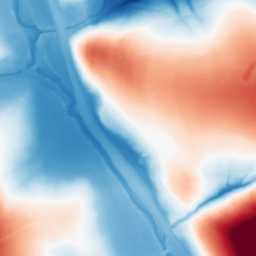
Category: morphological
Decomposition family: tophat_combined
Decomposition parameters: size: 100
Upsampling method: bilinear
Upsampling parameters: scale: 8
Upsampling scale: 8